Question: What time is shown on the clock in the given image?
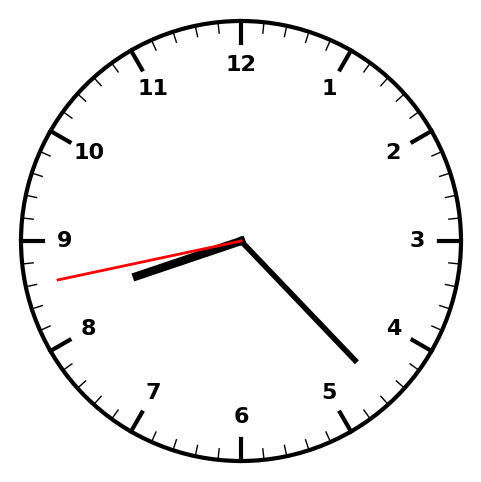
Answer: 08:22:43